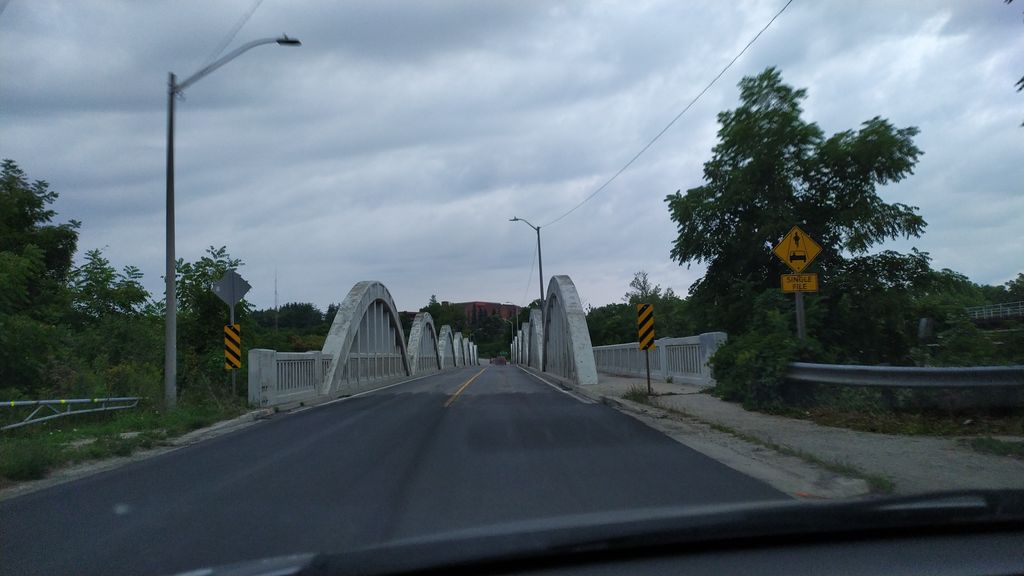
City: kitchener-waterloo